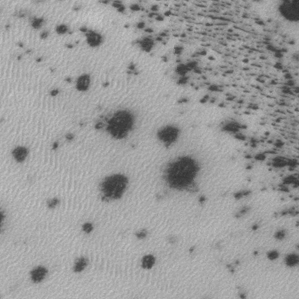
Label: frost